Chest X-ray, AP view. Patient: 21 years old, sex M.
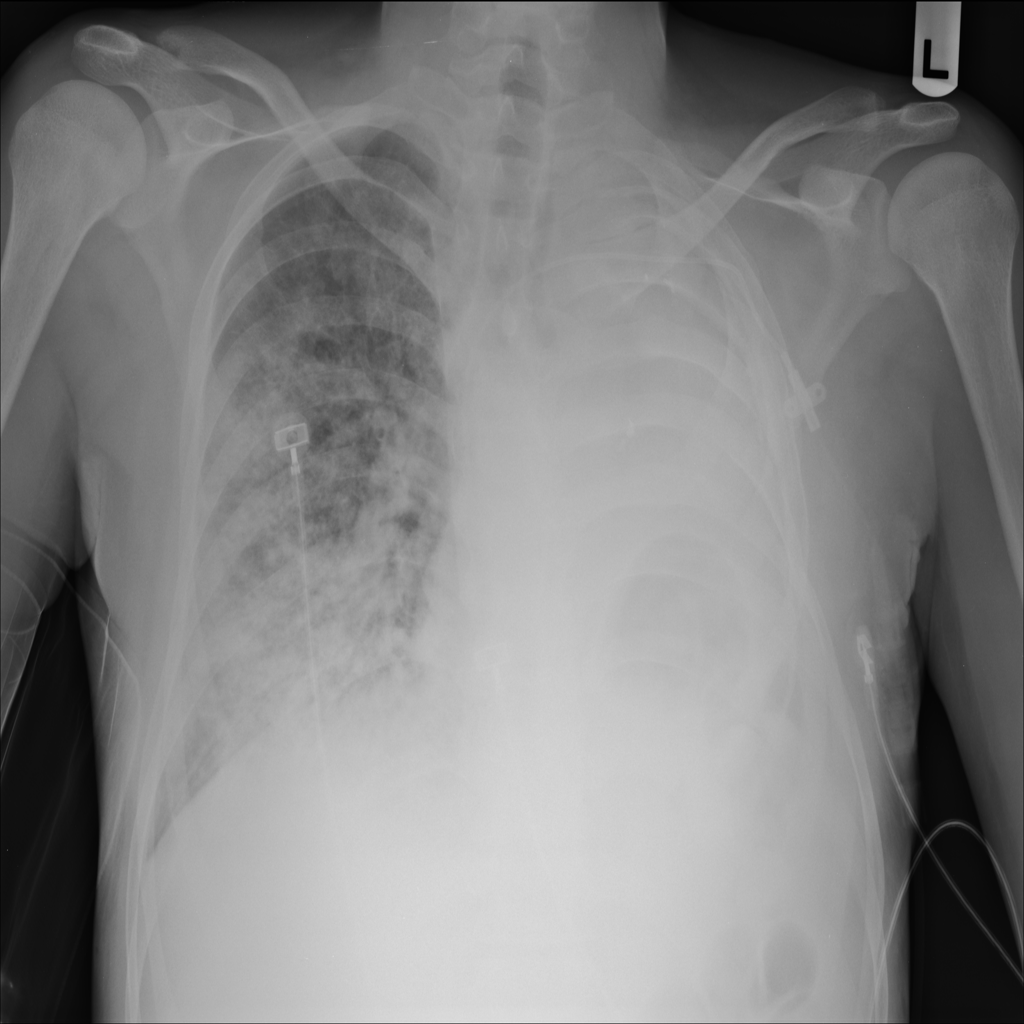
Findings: No Finding